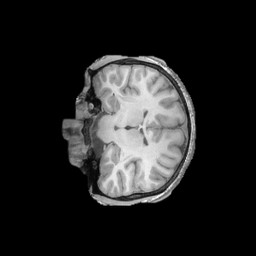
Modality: T1w
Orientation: coronal
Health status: ill
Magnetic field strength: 3 T